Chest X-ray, AP view. Patient: 16 years old, sex M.
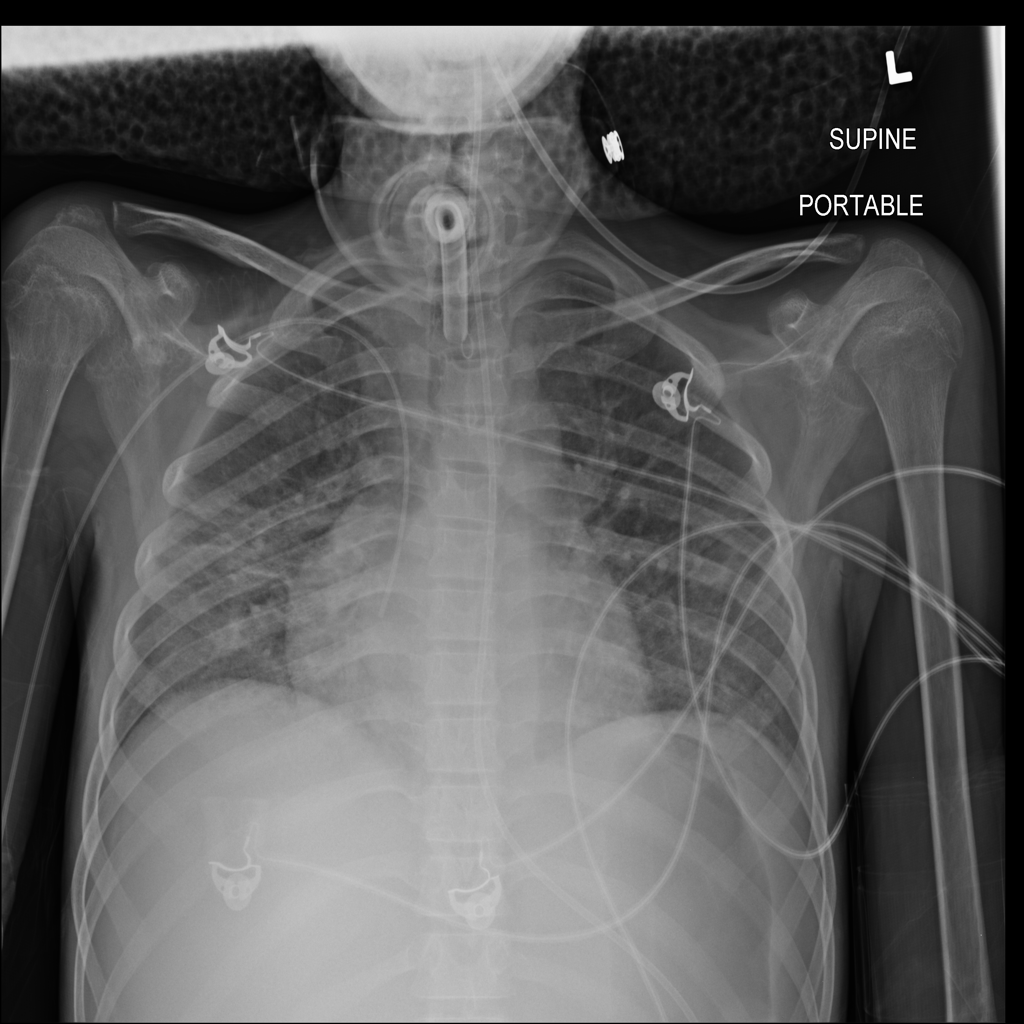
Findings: Infiltration, Nodule